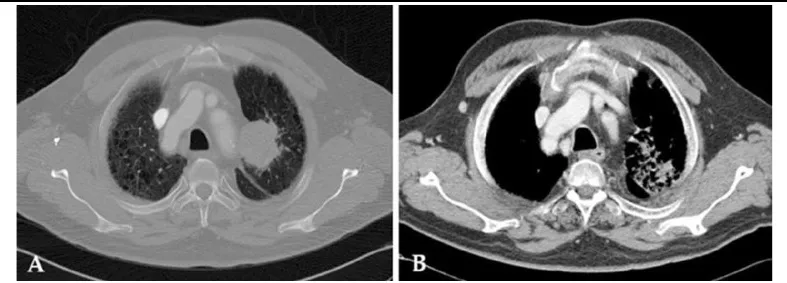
Chest computed tomography findings.
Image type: radiology (ct)